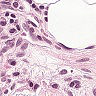
Metastatic tissue present: no